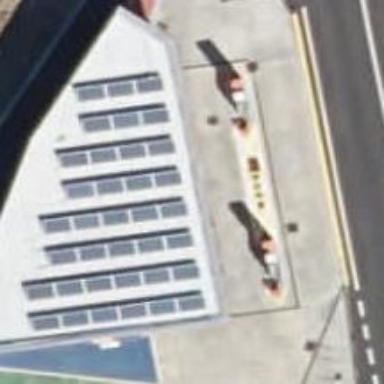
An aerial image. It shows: Fuel station.